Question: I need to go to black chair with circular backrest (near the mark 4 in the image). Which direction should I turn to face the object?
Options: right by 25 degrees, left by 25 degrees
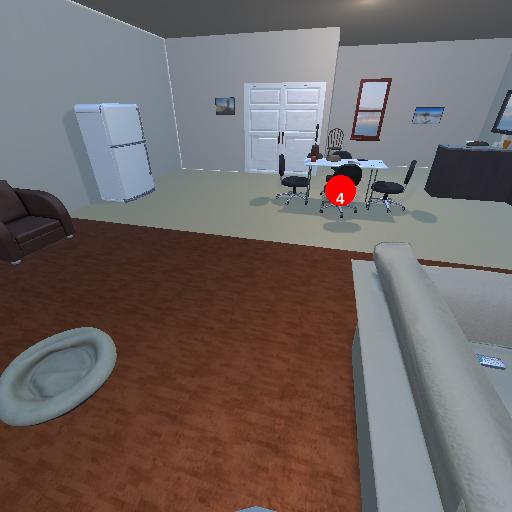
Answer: right by 25 degrees